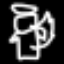
Label: angel